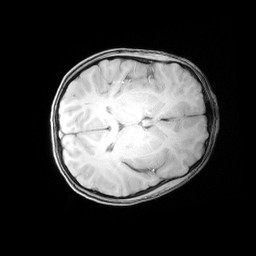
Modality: MP2RAGE
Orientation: axial
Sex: male
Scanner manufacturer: siemens
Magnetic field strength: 3 T
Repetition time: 5 s
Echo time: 0.00355 s